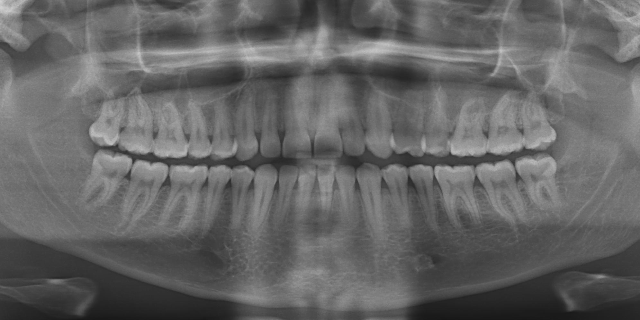
adult